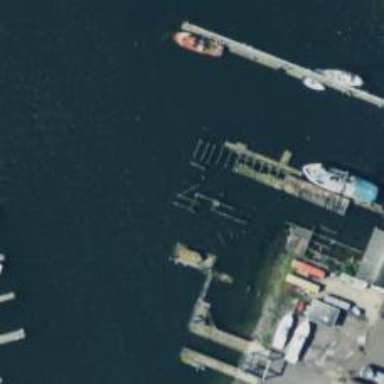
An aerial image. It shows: Pier in ruined state.